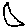
Label: moon